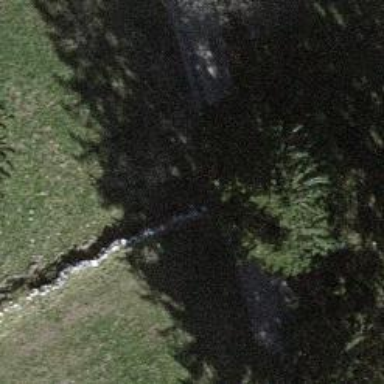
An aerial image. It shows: Dry stone wall barrier.